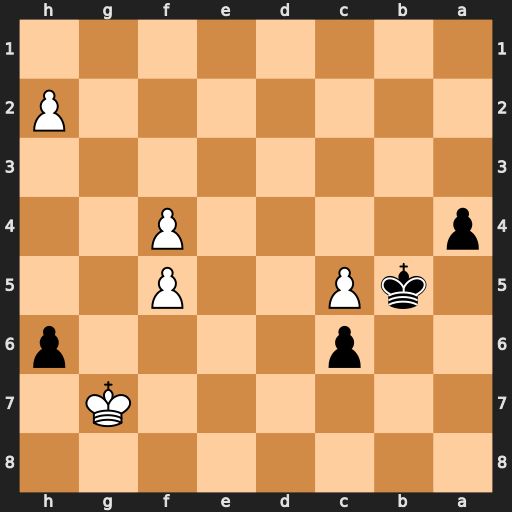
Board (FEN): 8/6K1/2p4p/1kP2P2/p4P2/8/7P/8
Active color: b
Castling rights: -
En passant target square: -
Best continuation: a3 Kg8 a2 f6 a1=Q